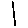
Label: line